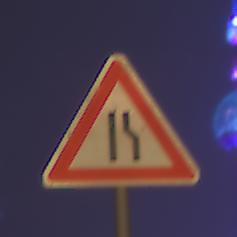
Verkehrszeichen: EinseitigVerengteFahrbahnRechts
Umgebung: Outdoor, Urban
Tageszeit: Night
Wetter: PartlyCloudy
Licht: Natural
Jahreszeit: NotSpecified
Kontrast: HighContrast